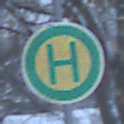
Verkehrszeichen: Haltestelle
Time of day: Midday
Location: Outdoor (Nature)
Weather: Overcast
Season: Winter
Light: Natural